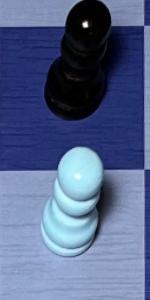
Label: Pawn_White